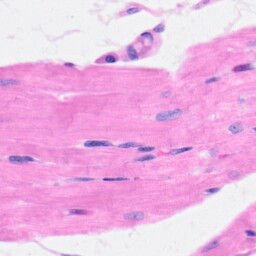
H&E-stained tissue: Heart